Aerial crown-view tile of a tropical tree (Barro Colorado Island, Panama), acquired 20240716:
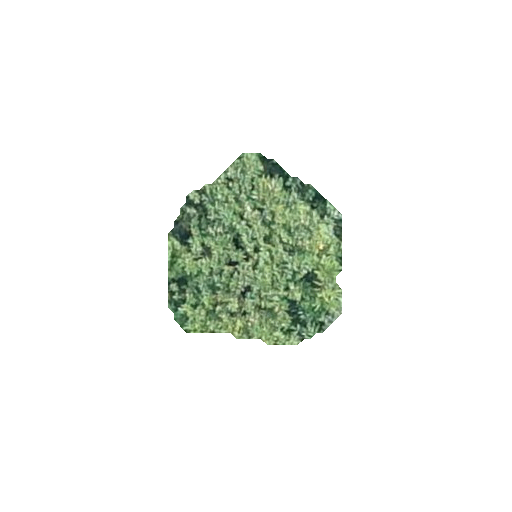
Species: Miconia argentea
GBIF accepted scientific name: Miconia argentea
Crown area: 40.845 m²